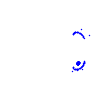
Particle: kaon